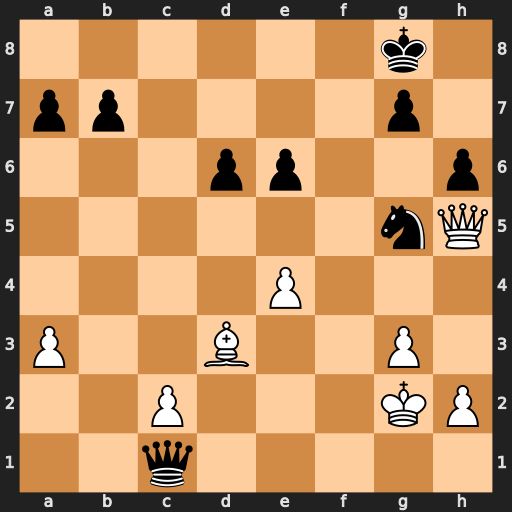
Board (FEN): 6k1/pp4p1/3pp2p/6nQ/4P3/P2B2P1/2P3KP/2q5
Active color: w
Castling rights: -
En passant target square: -
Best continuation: Qe8+ Kh7 e5+